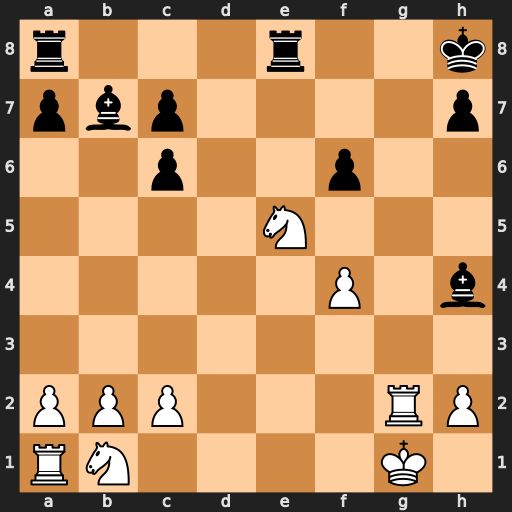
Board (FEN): r3r2k/pbp4p/2p2p2/4N3/5P1b/8/PPP3RP/RN4K1
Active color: w
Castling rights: -
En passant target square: -
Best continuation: Nf7#